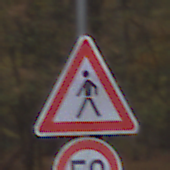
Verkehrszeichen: FussgaengerRechts
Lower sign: Geschwindigkeit50
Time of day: SunriseSunset
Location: Outdoor (Nature)
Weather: PartlyCloudy
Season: Autumn
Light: Natural